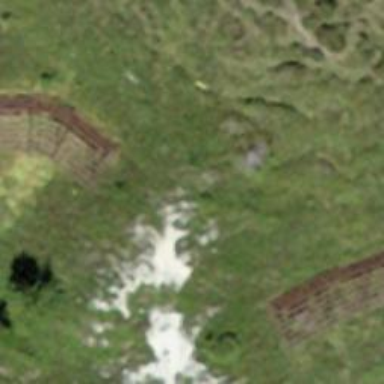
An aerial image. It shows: Structure designed for avalanche protection.